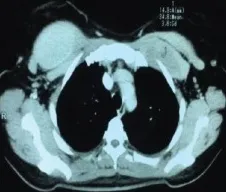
Fourth case. (c) CT of the thorax, axial incision: heterogeneous lesion retropectorally located.
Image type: radiology (ct)